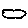
Label: cloud